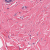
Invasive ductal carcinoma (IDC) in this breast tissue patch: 0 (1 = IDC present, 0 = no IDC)